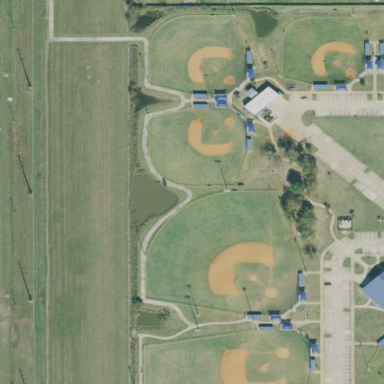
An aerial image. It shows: Baseball pitch for leisure land activities.